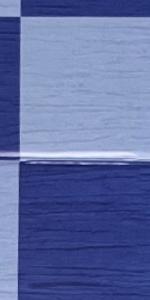
Label: Empty